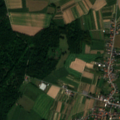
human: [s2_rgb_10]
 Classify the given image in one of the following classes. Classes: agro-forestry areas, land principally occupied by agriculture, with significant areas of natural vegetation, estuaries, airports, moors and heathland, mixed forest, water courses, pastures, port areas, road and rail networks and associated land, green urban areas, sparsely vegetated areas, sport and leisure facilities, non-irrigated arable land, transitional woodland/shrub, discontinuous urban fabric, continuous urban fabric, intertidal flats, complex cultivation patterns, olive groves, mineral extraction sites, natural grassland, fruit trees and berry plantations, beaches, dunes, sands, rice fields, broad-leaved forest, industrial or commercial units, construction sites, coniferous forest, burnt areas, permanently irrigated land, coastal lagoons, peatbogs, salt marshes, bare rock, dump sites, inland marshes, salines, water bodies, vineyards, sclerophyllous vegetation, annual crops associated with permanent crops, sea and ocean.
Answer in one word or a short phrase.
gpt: discontinuous urban fabric, non-irrigated arable land, complex cultivation patterns, broad-leaved forest